Question: I've encoded an 8x8 block of numbers using RLE and got this string of bits that I need to write to a file. The last coefficient of the sequence is padded accordingly so that the whole thing is divisible by 8.

In the image above, you can see the array of numbers, the RLE encoding(86 bits long), the padded version so its divisible by 8 (88 bits long) and the concatenated string that I am to write to a file.
'''
0000110010001100110110111100001000111011001100010000111101111000011000110011101000100011
'''
Would the best way to write this concatenated string be to divide the thing into 8 bit long substrings and write those individually as bytes or is there a simpler, faster way to do this? When it comes to binary data, the only module I've worked with so far is 'struct', this is the first time i've tackled something like this. Any and all advice would be appreciated.
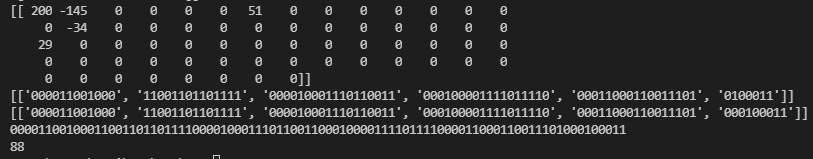
Answer: I would convert it to a list using regex.
'''
import re
file = open(r"insert file path here", "a")
bitstring = "0000110010001100110110111100001000111011001100010000111101111000011000110011101000100011"
bitlist = re.findall('........', bitstring) #seperates bitstring into a list of each item being 8 characters long
for i in range(len(bitlist)):
file.write(bitlist[i])
file.write("
")
'''
Let me know if this is what you mean.
I would also like to mention how pulling data from a text file will not be the most efficient way of store it. The fastest would ideally be kept in an array such as [["<PHONE>"], ["<PHONE>"]] and pull the data by doing...
'''
bitarray = [["<PHONE>"], ["<PHONE>"]]
>>> print(bitarray[0][0])
<PHONE>
'''